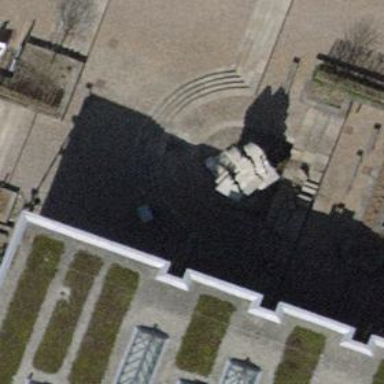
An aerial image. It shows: Beautiful fountain.